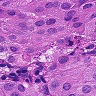
Metastatic tissue present: yes